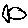
Label: fish